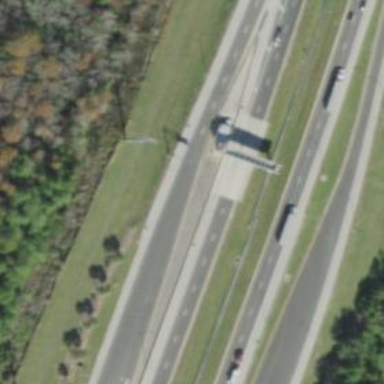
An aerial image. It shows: Toll gantry on the road.